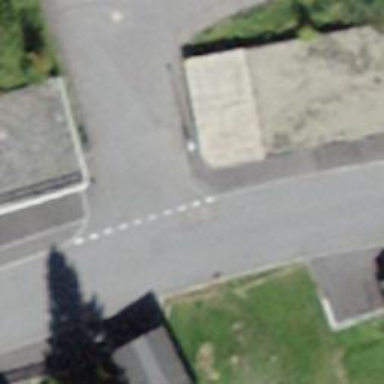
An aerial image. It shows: Bus stop with platform for public transport.